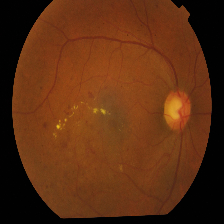
Diabetic retinopathy grade: Proliferative DR